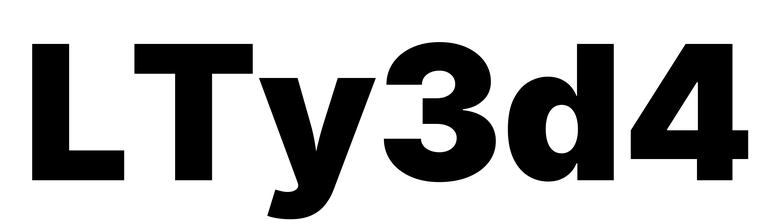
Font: Inter_Black